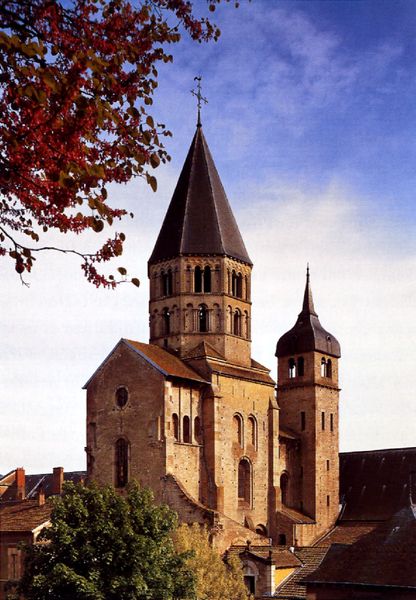
Titel: Kathedrale Cluny, ehemalige Abteikirche, Bau III
Standort: Cluny, Kathedrale (Bau III) (EU - F - Burgund)
Schlagwörter: himmel, stadt, fenster, dach, gebäude, haus, hochformat, kirche, gotik, turm, bogen, giebel, ziegel, backstein, rundbogen, galerie, außen, burg, kreuz, arkaden, romanik, wetterfahne, hahn, ciel, gothisch, achteckig, clocher, lumiere, bauwerk, romanisch, vierungsturm, strebewerk, eglise, automne, nordalpin, roman, feuille, romantic, roamnik, fenster sind klein, roamn, mauersichtig, ydfs